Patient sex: M
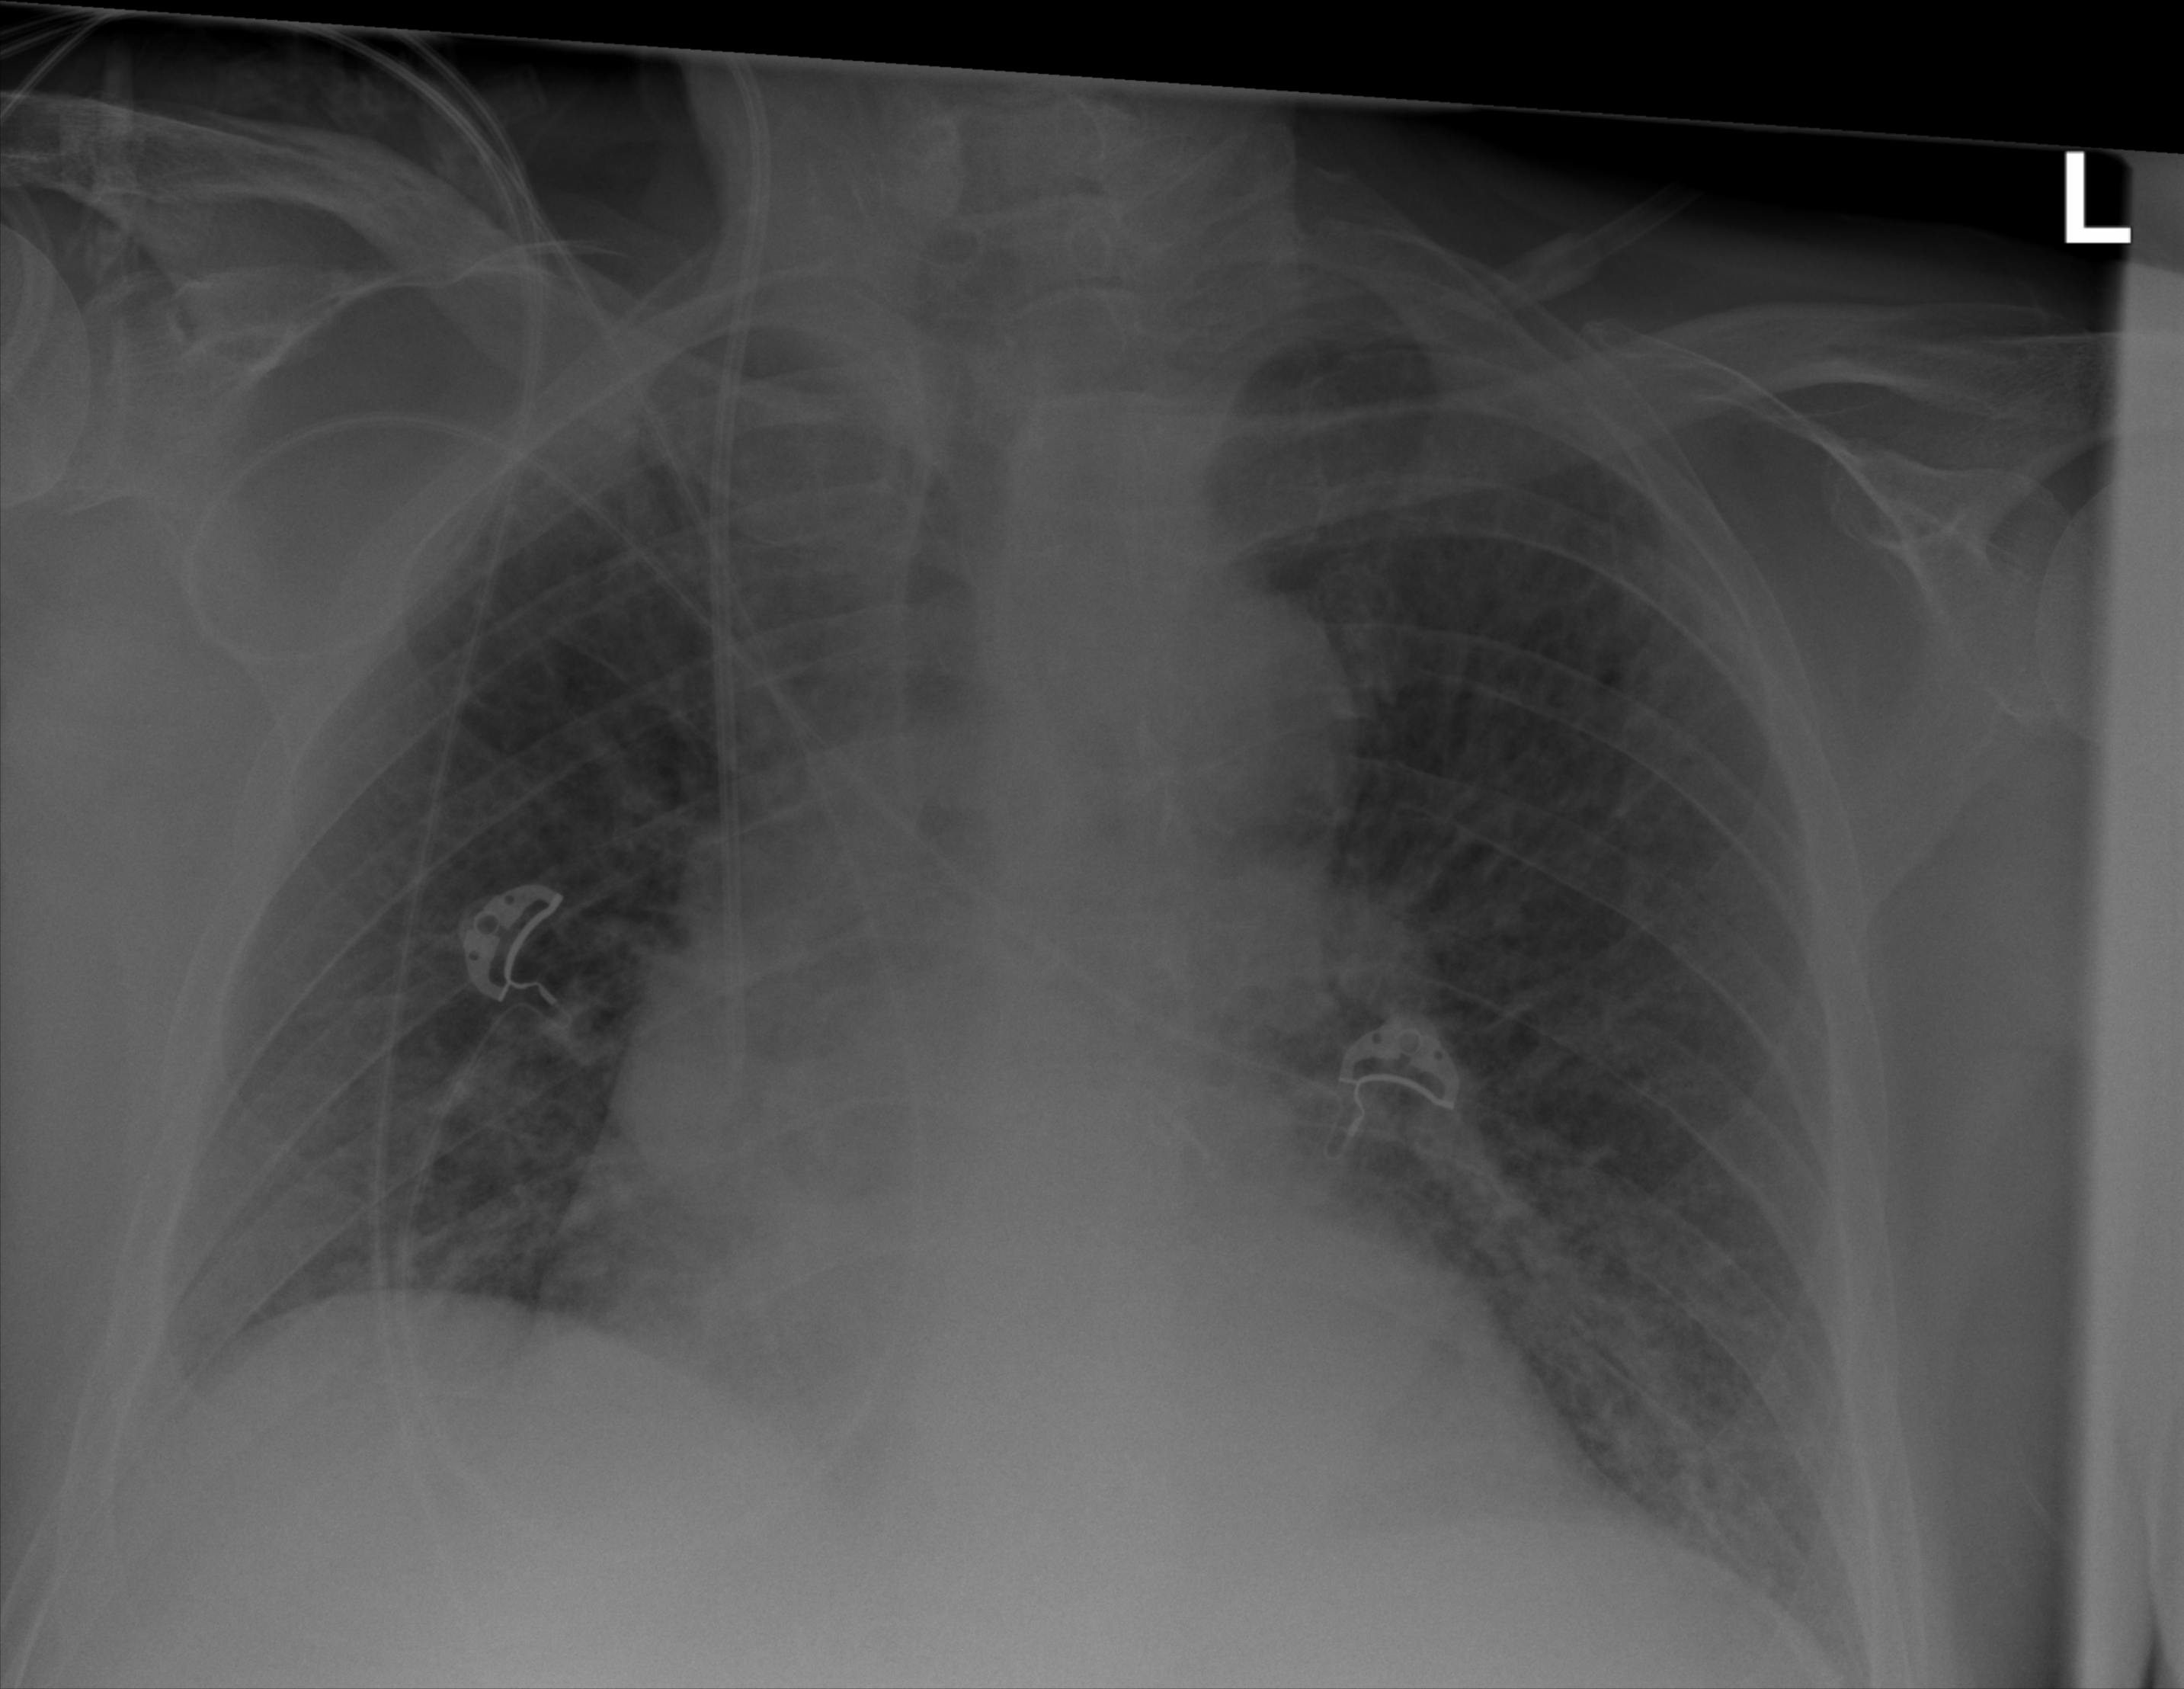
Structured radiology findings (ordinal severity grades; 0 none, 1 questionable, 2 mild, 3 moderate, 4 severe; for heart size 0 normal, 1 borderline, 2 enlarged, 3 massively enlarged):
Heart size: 2
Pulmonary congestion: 1
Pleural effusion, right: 0
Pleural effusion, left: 0
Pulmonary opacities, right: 2
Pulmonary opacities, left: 2
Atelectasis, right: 0
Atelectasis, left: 0